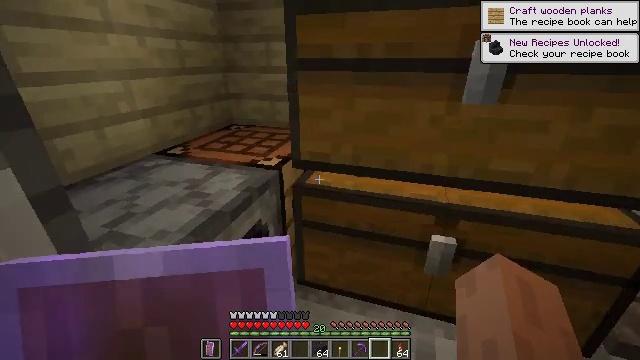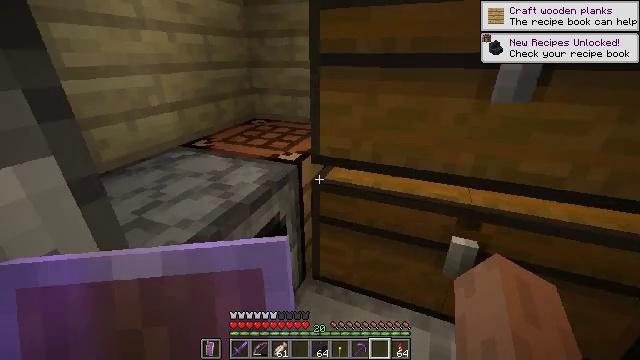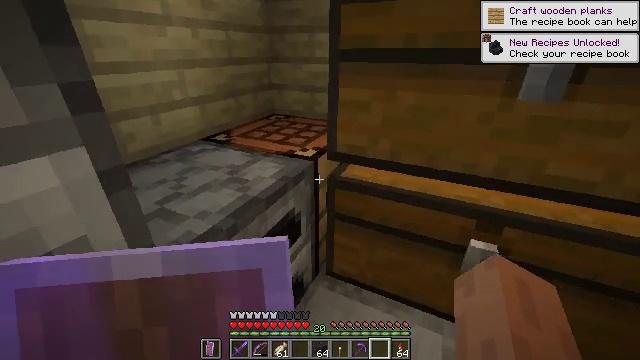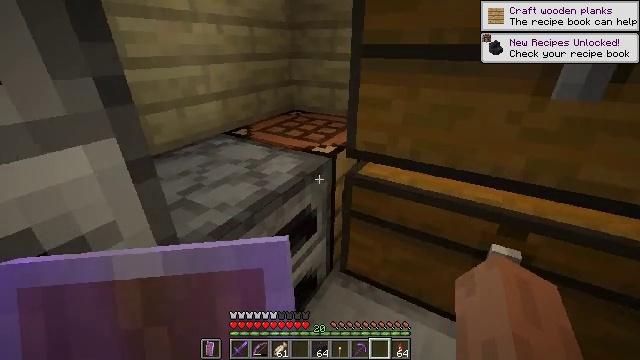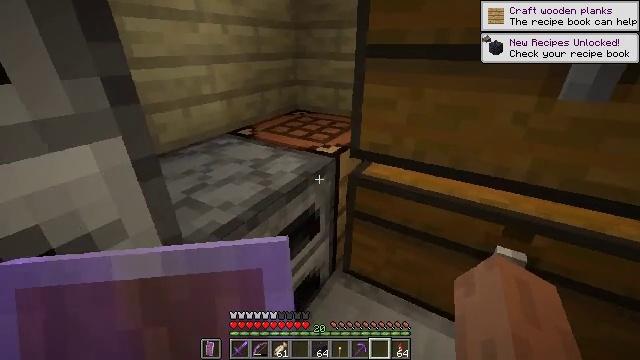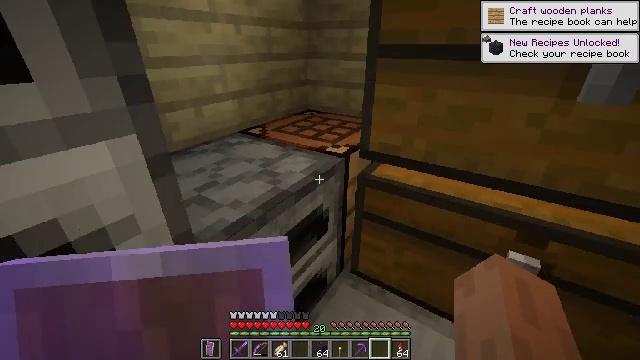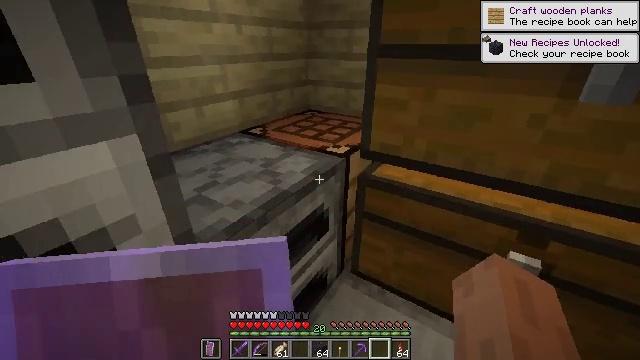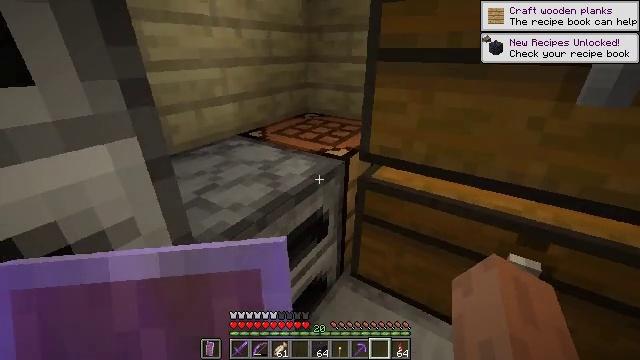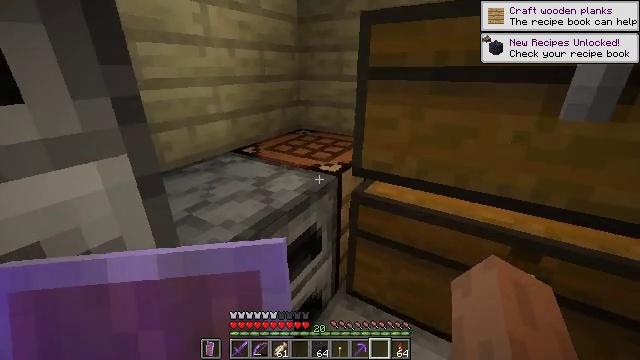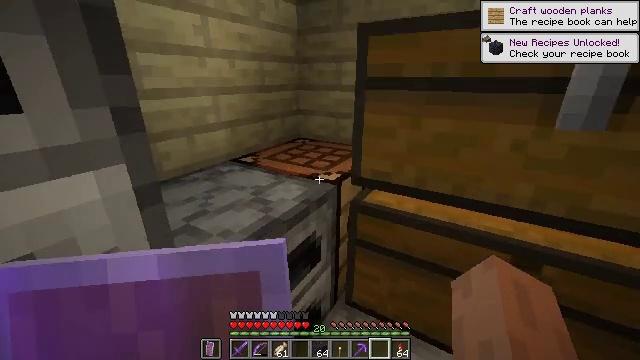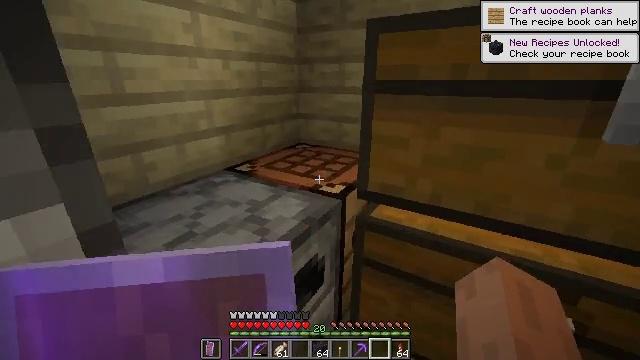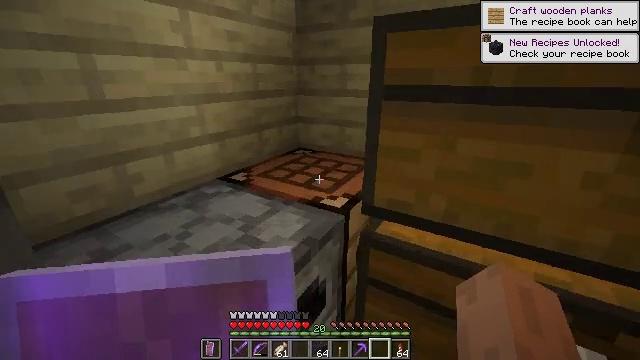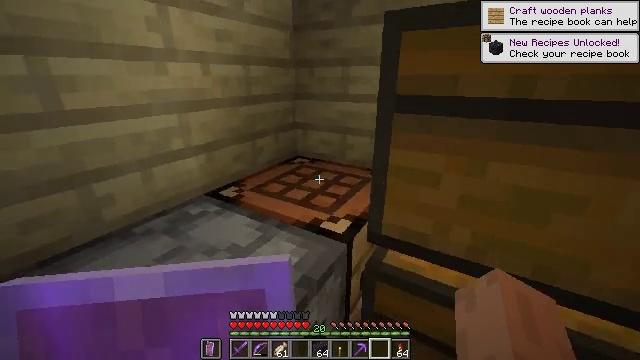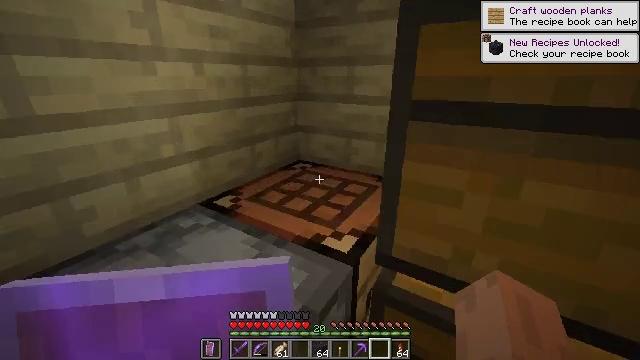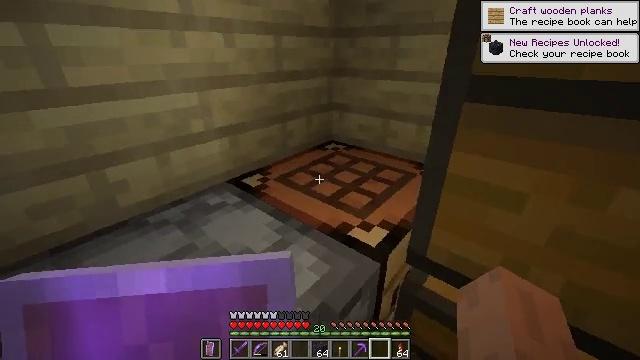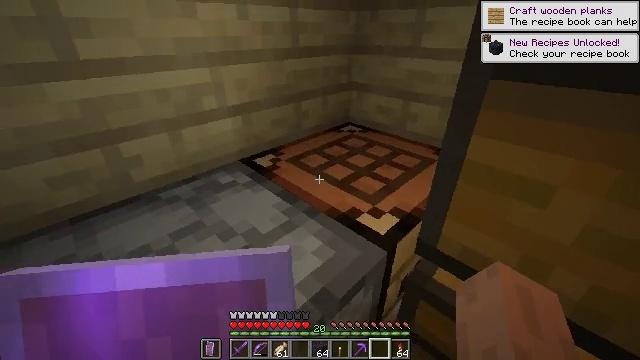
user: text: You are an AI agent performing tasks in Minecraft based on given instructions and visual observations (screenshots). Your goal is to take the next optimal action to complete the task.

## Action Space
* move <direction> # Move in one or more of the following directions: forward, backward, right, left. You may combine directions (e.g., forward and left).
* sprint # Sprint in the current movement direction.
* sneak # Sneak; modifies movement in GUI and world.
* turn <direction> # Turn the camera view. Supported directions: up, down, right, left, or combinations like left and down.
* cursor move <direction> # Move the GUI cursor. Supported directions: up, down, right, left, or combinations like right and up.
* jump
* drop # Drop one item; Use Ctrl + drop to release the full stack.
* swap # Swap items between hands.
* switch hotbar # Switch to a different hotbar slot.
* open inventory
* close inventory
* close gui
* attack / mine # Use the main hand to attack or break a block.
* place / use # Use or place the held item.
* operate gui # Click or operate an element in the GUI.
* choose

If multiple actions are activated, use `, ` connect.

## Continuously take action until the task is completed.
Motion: motion action
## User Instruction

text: Put polished blackstone in the crafting grid to craft polished blackstone bricks.
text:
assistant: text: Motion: turn left
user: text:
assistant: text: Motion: turn left
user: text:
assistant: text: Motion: turn left
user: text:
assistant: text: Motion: no_op
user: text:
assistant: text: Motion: turn left
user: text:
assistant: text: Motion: no_op
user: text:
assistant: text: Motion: no_op
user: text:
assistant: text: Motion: turn right and up
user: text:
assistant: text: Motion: move forward, turn up
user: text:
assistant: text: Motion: move forward
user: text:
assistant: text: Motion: move forward
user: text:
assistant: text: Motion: move forward
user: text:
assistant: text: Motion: no_op
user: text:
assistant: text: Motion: turn left and down
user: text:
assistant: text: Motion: turn left and down
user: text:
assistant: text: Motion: no_op
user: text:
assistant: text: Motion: no_op
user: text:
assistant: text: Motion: no_op
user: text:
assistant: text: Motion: no_op
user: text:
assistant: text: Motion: use / place
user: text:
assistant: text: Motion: use / place
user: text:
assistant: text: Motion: use / place
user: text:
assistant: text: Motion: no_op
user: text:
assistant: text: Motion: no_op
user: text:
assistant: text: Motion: no_op
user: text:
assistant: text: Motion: no_op
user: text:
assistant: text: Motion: no_op
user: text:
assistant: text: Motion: no_op
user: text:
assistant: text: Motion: no_op
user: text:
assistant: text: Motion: no_op